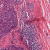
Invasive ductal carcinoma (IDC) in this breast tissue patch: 0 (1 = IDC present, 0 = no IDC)